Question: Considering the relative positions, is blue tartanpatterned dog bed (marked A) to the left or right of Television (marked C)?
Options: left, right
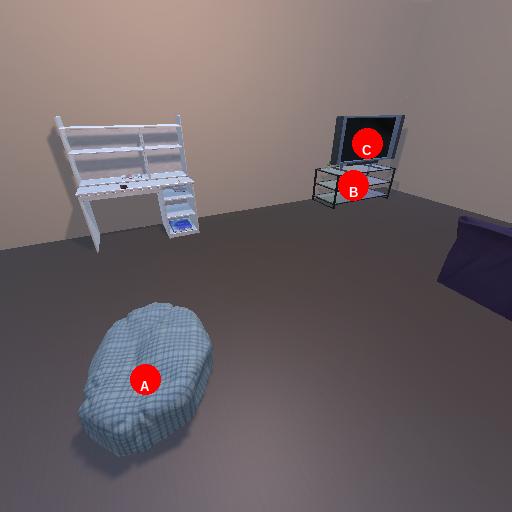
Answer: left